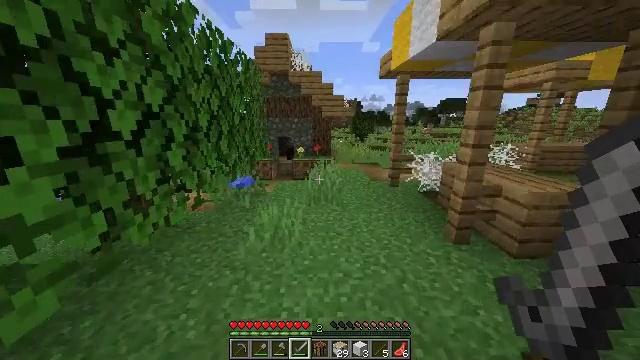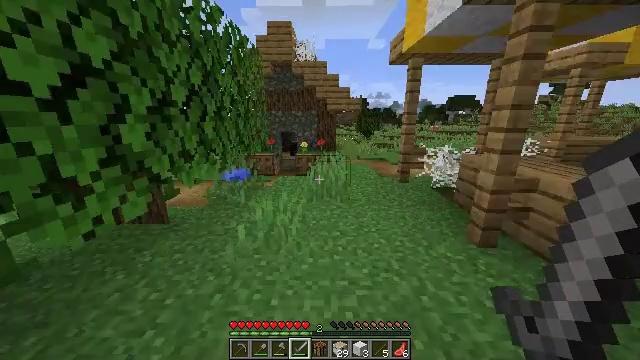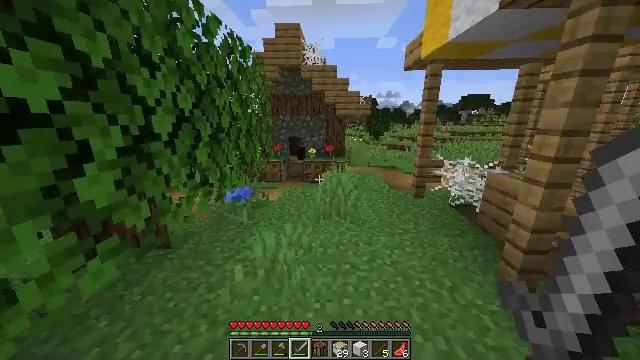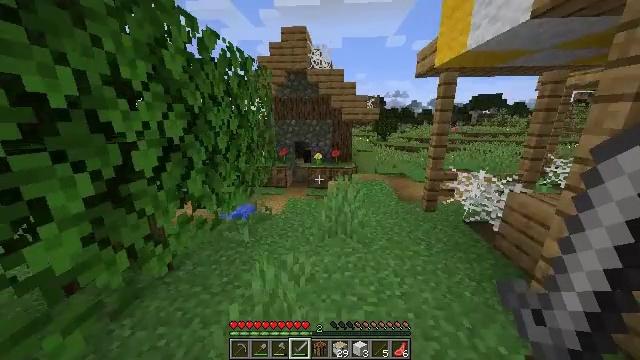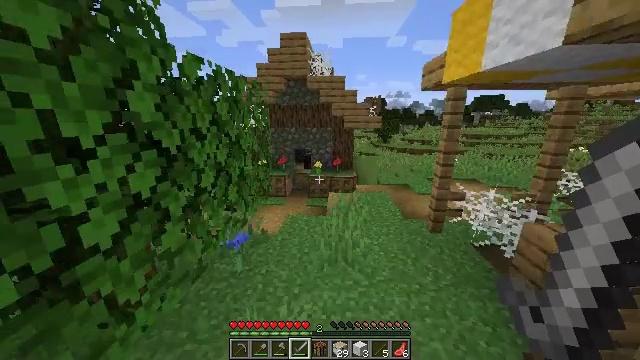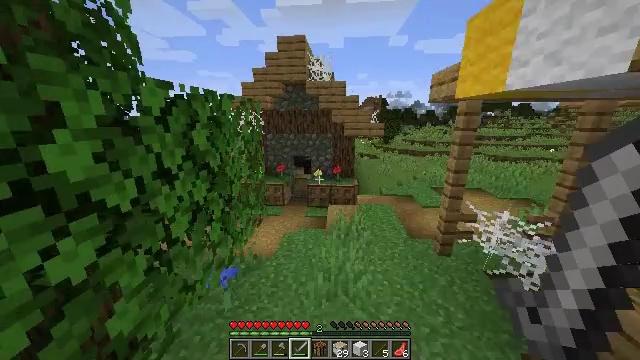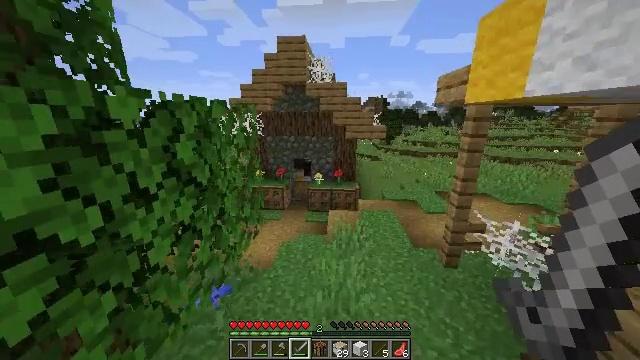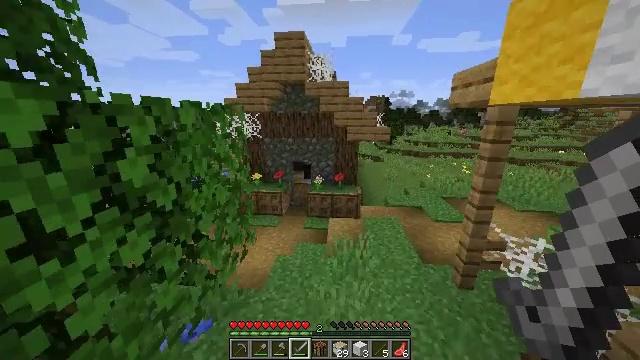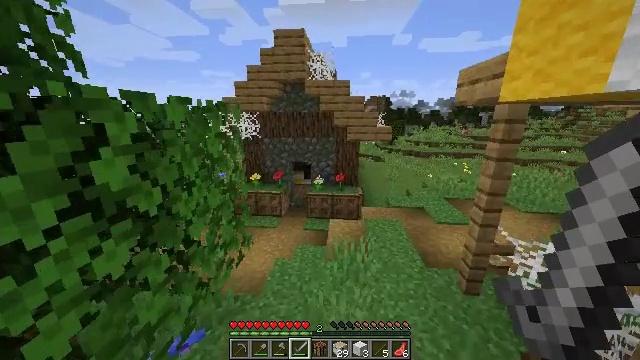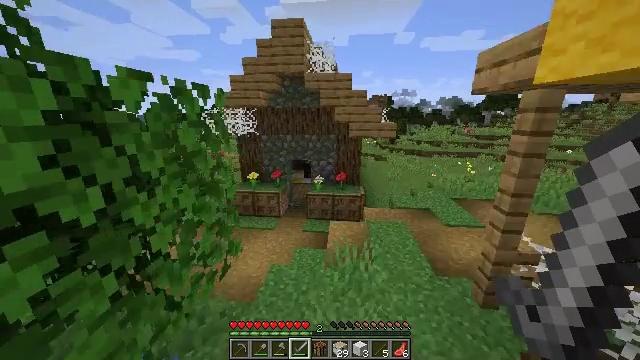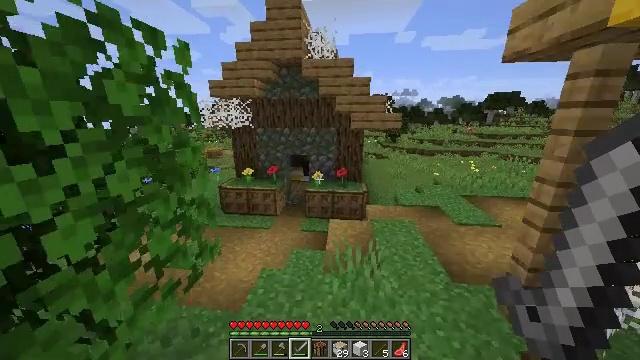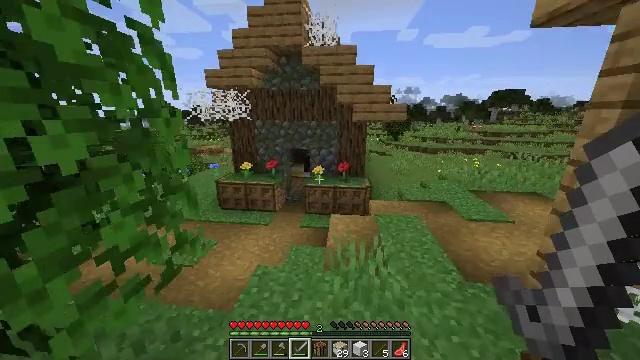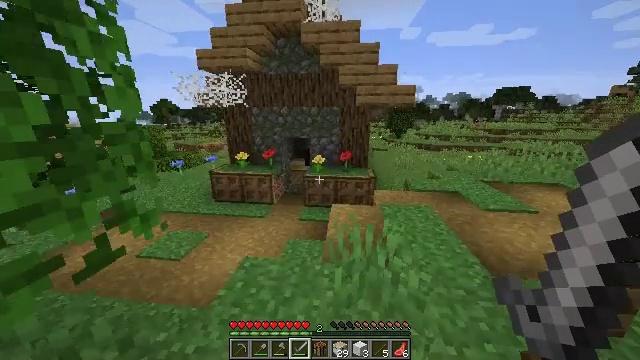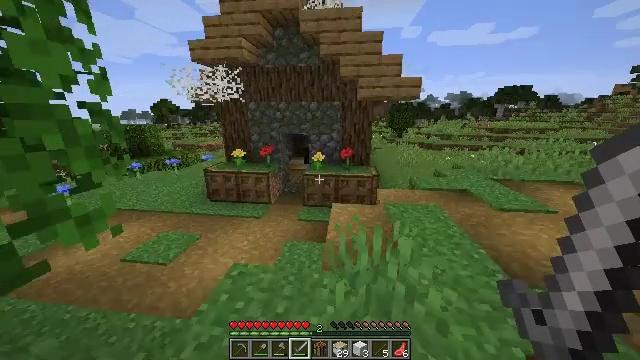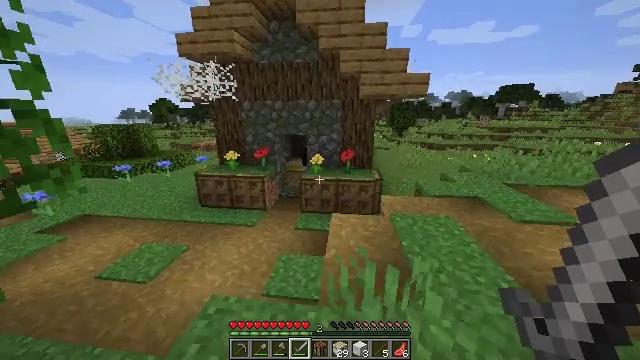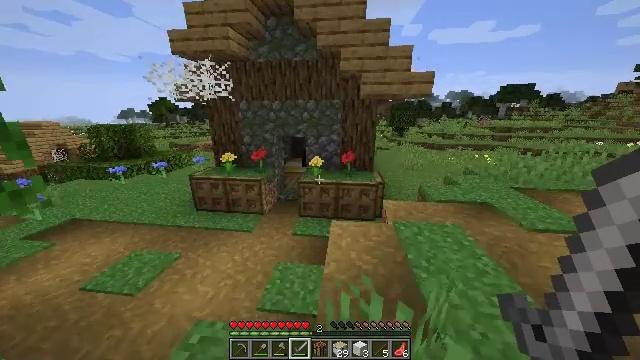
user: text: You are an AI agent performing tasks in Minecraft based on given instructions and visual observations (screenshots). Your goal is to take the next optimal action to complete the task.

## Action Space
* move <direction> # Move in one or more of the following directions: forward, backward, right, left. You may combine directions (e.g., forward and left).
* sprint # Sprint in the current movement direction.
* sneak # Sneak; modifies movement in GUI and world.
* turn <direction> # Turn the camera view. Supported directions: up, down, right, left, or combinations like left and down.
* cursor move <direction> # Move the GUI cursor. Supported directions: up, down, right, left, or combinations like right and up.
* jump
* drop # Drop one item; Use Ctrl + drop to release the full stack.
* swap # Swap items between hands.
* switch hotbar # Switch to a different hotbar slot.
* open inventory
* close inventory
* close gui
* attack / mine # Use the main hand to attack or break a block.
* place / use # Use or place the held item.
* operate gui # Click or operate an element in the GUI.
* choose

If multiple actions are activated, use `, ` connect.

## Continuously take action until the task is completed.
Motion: motion action
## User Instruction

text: Mine a chest to move it.
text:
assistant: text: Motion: move forward, sprint, turn left, jump
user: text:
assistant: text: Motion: move forward, sprint, turn left, jump
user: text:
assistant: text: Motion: move forward, sprint, turn left, jump
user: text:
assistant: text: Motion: move forward, sprint, jump
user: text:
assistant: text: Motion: move forward, sprint, jump
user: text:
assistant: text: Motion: move forward, sprint, jump
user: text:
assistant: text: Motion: move forward, sprint, jump
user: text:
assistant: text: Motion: move forward, sprint, jump
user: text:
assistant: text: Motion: move forward, sprint, jump
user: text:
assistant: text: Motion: move forward, sprint, jump
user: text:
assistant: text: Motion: move forward, sprint
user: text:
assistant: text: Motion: move forward, sprint
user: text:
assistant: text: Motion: move forward, sprint
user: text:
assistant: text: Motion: move forward, sprint
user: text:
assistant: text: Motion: move forward, sprint
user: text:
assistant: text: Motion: move forward and move left, sprint
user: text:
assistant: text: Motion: move forward and move left, sprint
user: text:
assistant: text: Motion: move forward and move left, sprint
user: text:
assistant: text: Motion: move forward and move left, sprint, turn right
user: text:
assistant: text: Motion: move forward and move left, sprint, turn right
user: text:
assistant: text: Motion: move forward and move left, sprint
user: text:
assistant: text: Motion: move forward, sprint
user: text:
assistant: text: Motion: move forward, sprint
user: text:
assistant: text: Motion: move forward, sprint
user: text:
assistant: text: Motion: move forward, sprint
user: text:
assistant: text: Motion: move forward, sprint
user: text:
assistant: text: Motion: move forward, sprint
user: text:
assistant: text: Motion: move forward, sprint
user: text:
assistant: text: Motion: move forward, sprint
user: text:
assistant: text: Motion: move forward, sprint